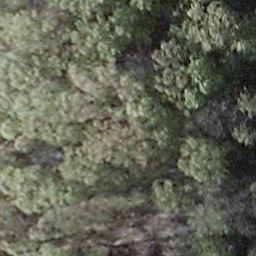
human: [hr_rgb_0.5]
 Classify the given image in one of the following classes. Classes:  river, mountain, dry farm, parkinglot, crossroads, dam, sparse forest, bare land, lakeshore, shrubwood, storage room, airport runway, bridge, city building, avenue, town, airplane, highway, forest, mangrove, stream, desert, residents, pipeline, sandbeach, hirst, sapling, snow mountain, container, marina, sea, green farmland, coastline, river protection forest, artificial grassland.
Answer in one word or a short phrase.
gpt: shrubwood